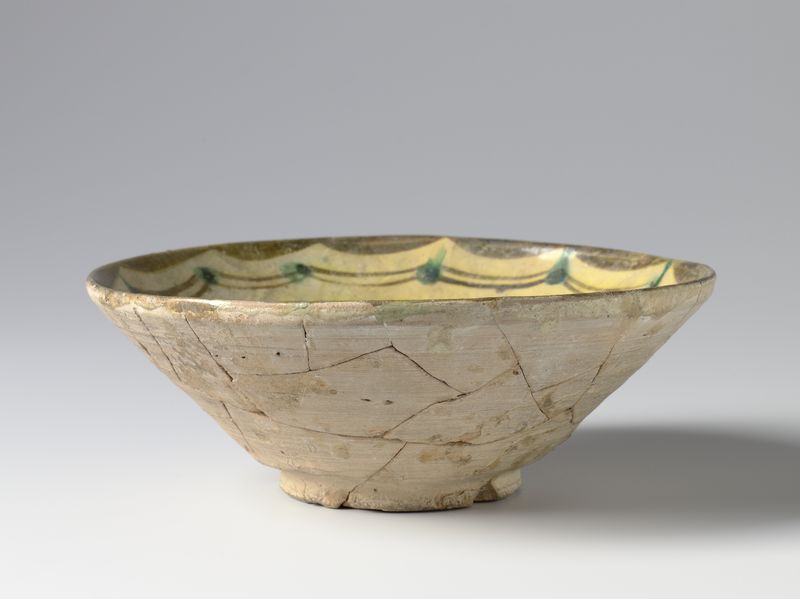
Titel: Kom met een haas op florale motieven
Standort: Amsterdam
Institution: Rijksmuseum
Schlagwörter: grau, blue, black, green, interior, old, yellow, pattern, brown, background, dots, shadow, photo, sculpture, small, ancient, design, museum, lines, ceramic, cup, asian, paint, dish, pottery, tan, stones, round, border, photograph, cracks, porcelain, bowl, painted, broken, glazed, chip, clay, edge, object, used, crack, chipped, shallow, cracked, potery, schale, scalloped, cereal, chips, glued, fixed, restored, musee